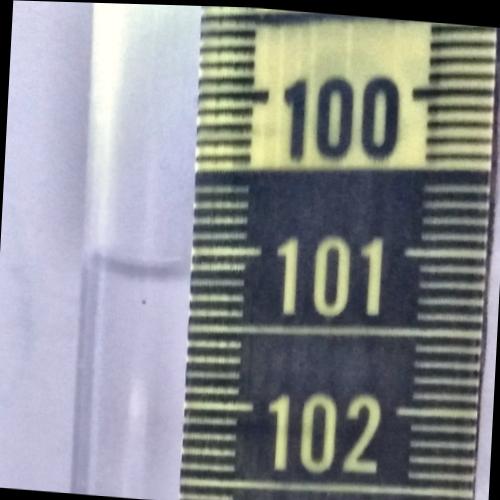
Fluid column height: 101.2 cm